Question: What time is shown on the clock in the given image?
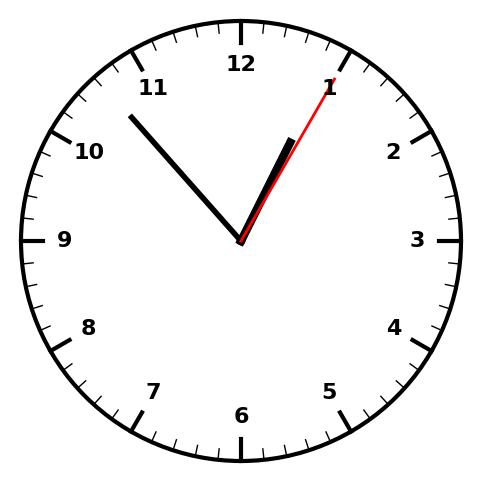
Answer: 12:53:05